九年级 · 解析几何
如图, 半径为 1 的 $\odot P$ 的圆心在 $(-4,0)$ 处. 若 $\odot P$ 以每秒 1 个单位长度, 沿 $x$ 轴向右匀速运动. 设运动时间为 $t$ 秒, 当 $S_{\triangle B C E}=\frac{3}{2}$ 上有且只有 2 个点到 $y$ 轴的距离为 2 , 则 $t$ 的取值范围是 \$ \qquad \$ .

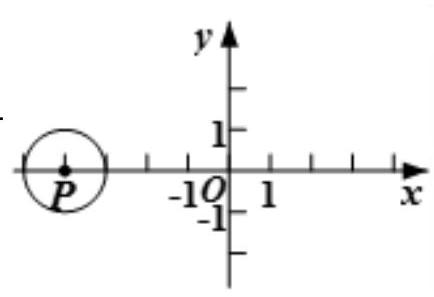
答案: $1<t<3$ 或 $5<t<7$
解析: (1) $\odot P$ 位于 $y$ 轴左侧时,

当 $t=1$ 时, $\odot P$ 的圆心在 $(-3,0)$ 处, 此时 $\odot P$ 到 $y$ 轴距离为 2 的点只有 $(-2,0)$ 这 1 个;

当 $t=3$ 时, $\odot P$ 的圆心在 $(-1,0)$ 处, 此时 $\odot P$ 到 $y$ 轴距离为 2 的点只有 $(-2,0)$ 这 1 个;
$\therefore$ 当 $1<t<3$ 时,$\odot P$ 上有且只有 2 个点到 $y$ 轴的距离为 2 ;

(2) $\odot P$ 位于 $y$ 轴右侧时,

当 $t=5$ 时, $\odot P$ 的圆心在 $(1,0)$ 处, 此时 $\odot P$ 到 $y$ 轴距离为 2 的点只有 $(2,0)$ 这 1 个;

当 $t=7$ 时, $\odot P$ 的圆心在 $(3,0)$ 处, 此时 $\odot P$ 到 $y$ 轴距离为 2 的点只有 $(2,0)$ 这 1 个;

$\therefore$ 当 $5<t<7$ 时, $\odot P$ 上有且只有 2 个点到 $y$ 轴的距离为 2 ;

综上, $1<t<3$ 或 $5<t<7$,

故答案为 $1<t<3$ 或 $5<t<7$.